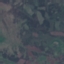
Label: HerbaceousVegetation